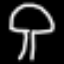
Label: mushroom